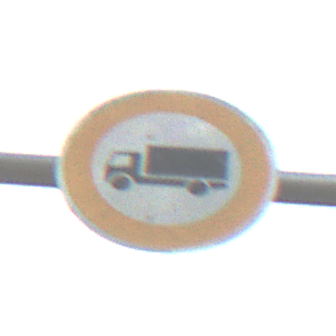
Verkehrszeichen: VerbotFuerKraftfahrzeugeUeberDreiKommaFuenfTonnen
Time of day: SunriseSunset
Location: Outdoor (Nature)
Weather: PartlyCloudy
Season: NotSpecified
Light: Natural